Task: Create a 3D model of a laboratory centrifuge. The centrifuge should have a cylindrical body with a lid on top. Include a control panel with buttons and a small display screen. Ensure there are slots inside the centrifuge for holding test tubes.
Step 41:
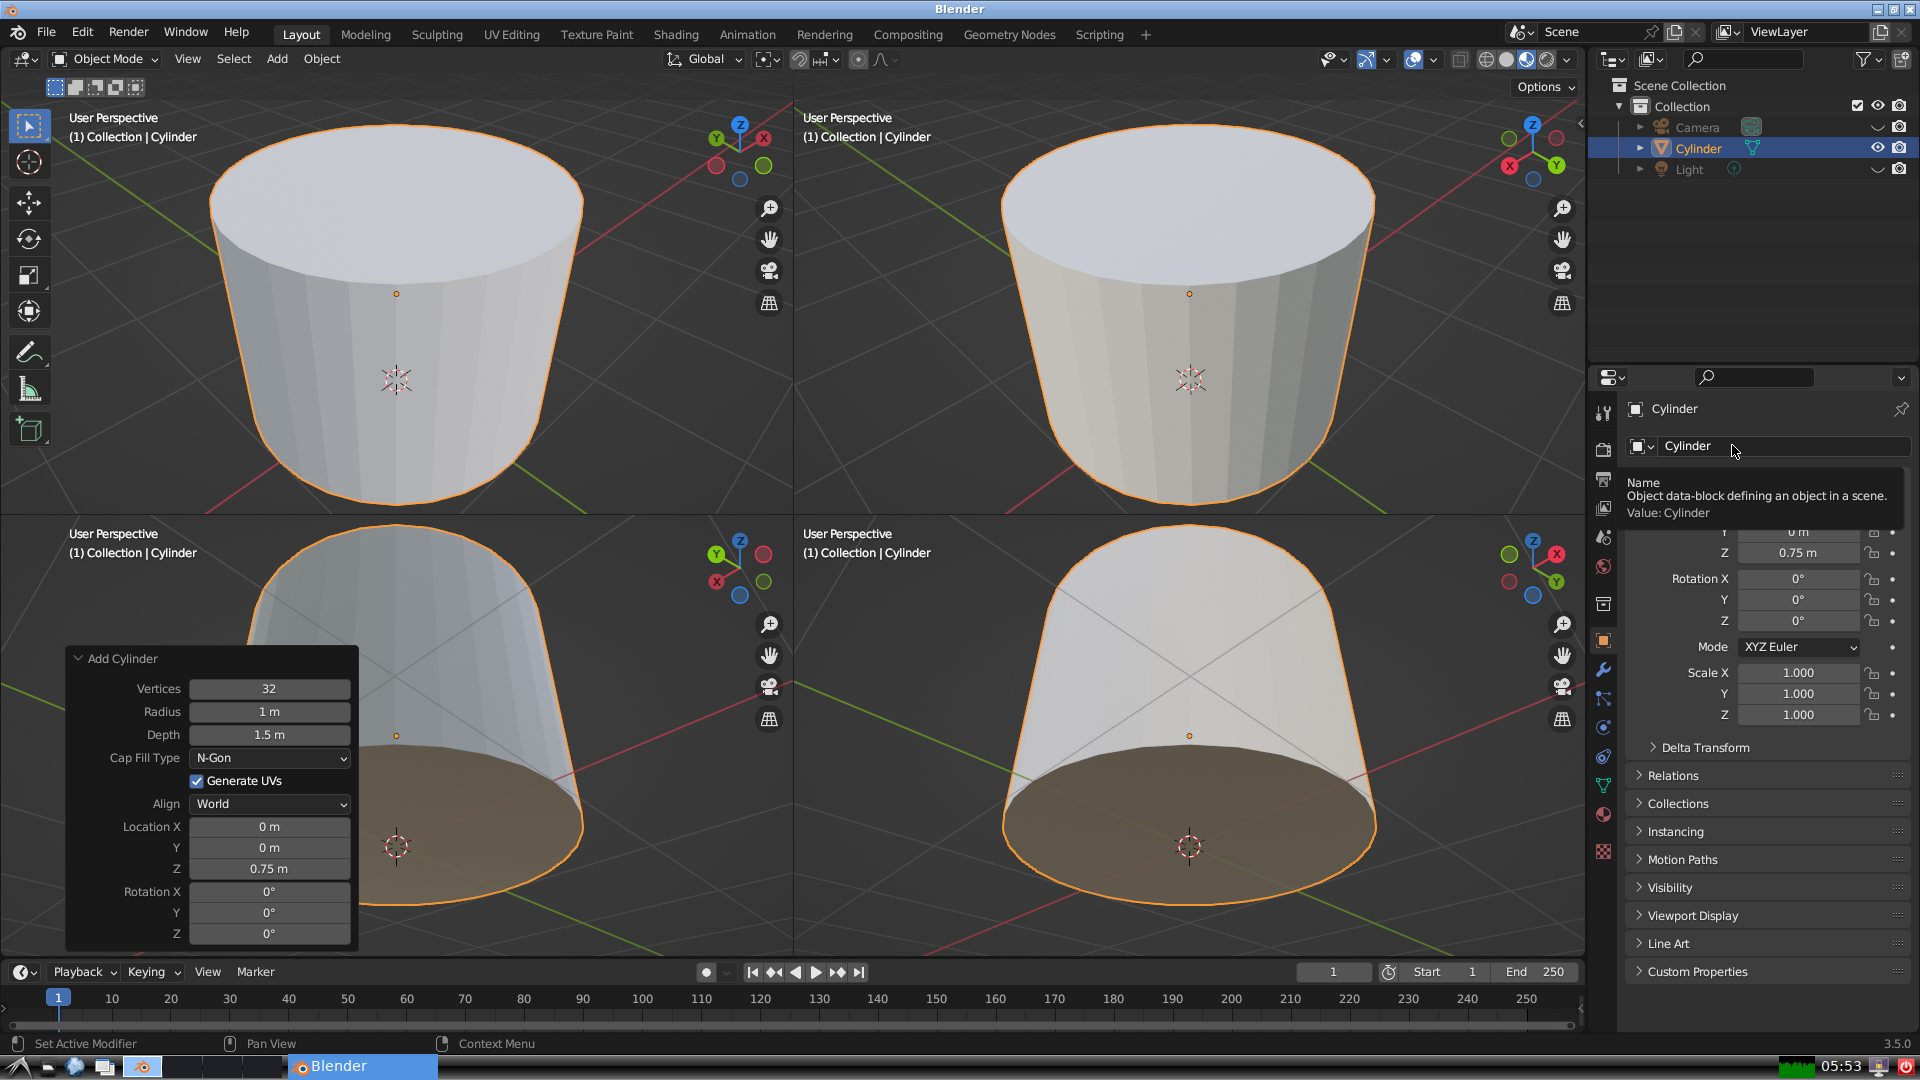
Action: click: no